Interaction volume radius: 5 \u00c5
Interaction volume height: 15 \u00c5
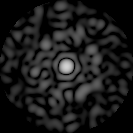
Disorder parameter: 0.8051